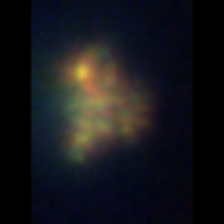
Taxon: Unknown_detritus
Group: Unknown